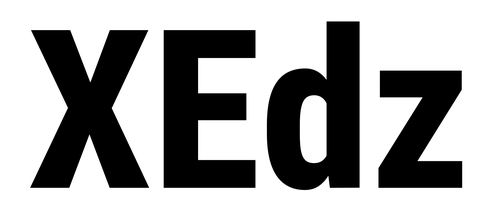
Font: Roboto_Condensed_ExtraBold